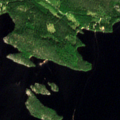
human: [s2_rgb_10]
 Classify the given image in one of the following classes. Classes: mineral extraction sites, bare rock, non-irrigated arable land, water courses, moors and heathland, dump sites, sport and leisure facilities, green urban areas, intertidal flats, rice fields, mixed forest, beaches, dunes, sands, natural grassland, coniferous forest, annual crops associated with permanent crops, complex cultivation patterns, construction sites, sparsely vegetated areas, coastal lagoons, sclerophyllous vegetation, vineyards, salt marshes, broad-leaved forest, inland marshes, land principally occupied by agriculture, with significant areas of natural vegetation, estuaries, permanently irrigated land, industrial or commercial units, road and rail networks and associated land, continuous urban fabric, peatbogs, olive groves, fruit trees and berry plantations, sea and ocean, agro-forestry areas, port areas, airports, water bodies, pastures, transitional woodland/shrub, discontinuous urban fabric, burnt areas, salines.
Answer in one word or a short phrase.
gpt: coniferous forest, water bodies